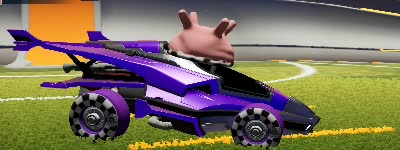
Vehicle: aftershock